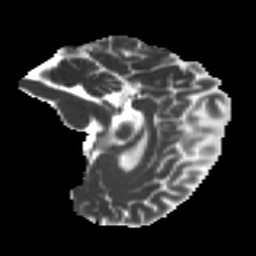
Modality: MD
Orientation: sagittal
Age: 30
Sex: male
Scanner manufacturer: ge
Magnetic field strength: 3 T
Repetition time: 7.8 s
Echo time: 0.0606 s